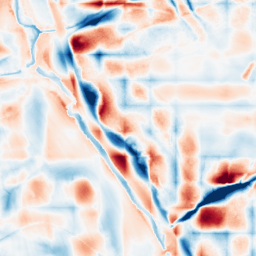
Category: wavelet
Decomposition family: wavelet_biorthogonal
Decomposition parameters: wavelet: bior2.4
level: 5
Upsampling method: cubic_mitchell
Upsampling parameters: scale: 8
Upsampling scale: 8